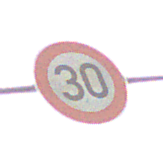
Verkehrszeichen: Geschwindigkeit30
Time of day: MorningAfternoon
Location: Outdoor (Suburban)
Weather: Overcast
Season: NotSpecified
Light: Natural